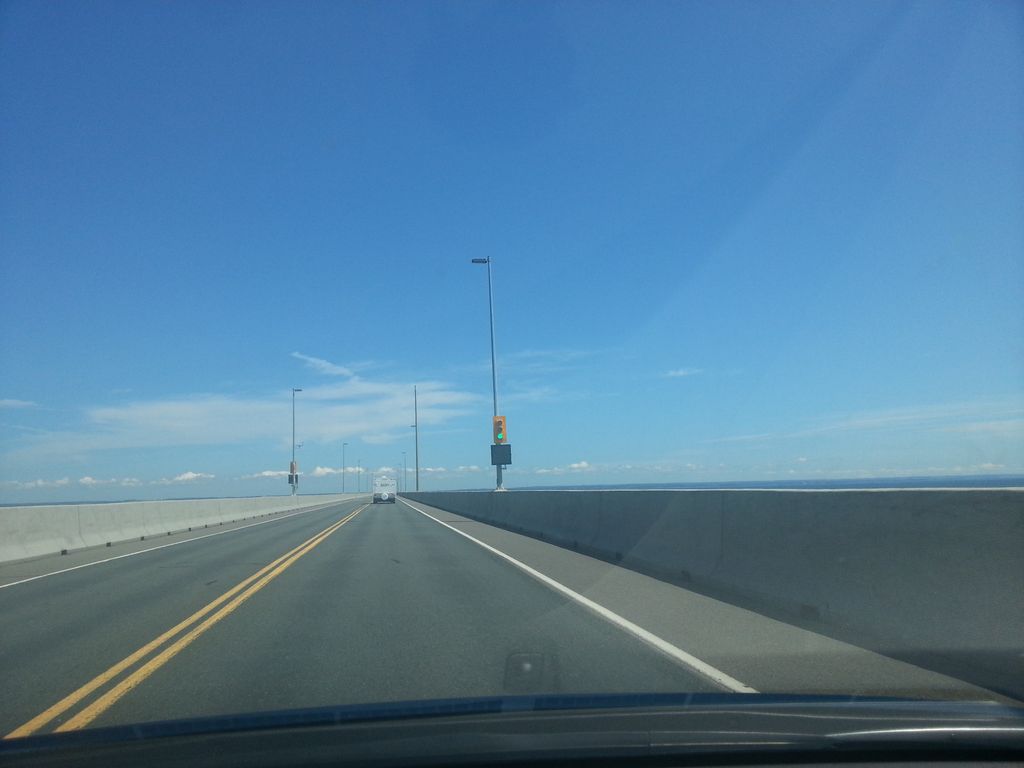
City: charlottetown